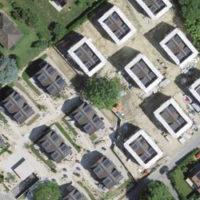
EUNIS habitat code: 53
Species observed at this site:
Tettigonia viridissima